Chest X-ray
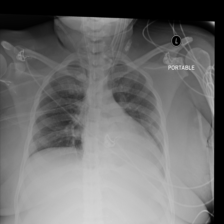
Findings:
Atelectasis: negative
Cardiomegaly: positive
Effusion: negative
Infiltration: negative
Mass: negative
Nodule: negative
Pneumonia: negative
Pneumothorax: negative
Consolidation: negative
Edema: negative
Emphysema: negative
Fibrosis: negative
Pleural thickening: negative
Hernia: negative